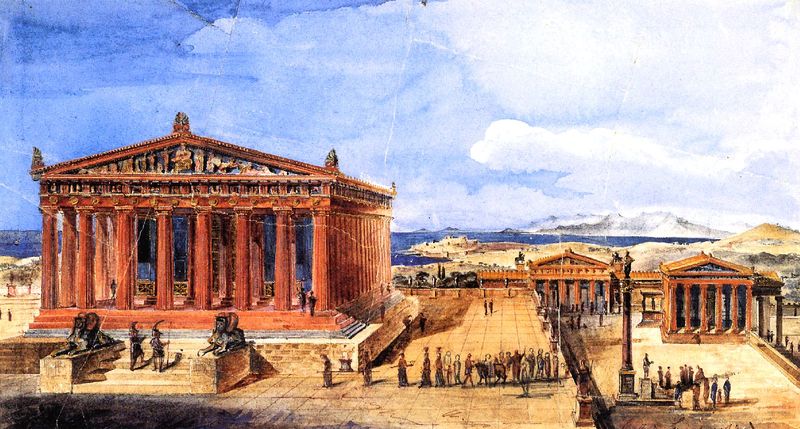
Titel: Kolorierte Perspektive der Akropolis von Athen
Künstler: Gottfried Semper
Schlagwörter: blau, gemälde, himmel, meer, wasser, wolken, landschaft, menschen, bunt, licht, marmor, säule, säulen, weiss, rot, tier, leute, sockel, sonne, berge, mauer, platz, treppe, soldaten, antike, religion, palast, denkmal, kapitelle, rom, helme, statuen, obelisk, griechenland, wächter, prozession, tempel, opfer, athen, sphinx, sphingen, opfertier, sphynz